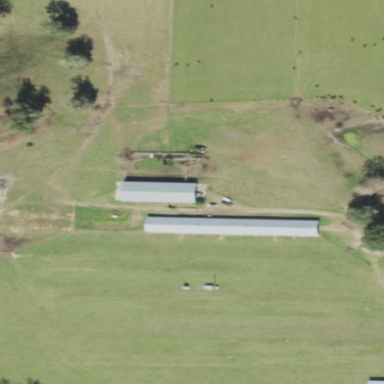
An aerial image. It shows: Poultry farmyard is depicted in the image.